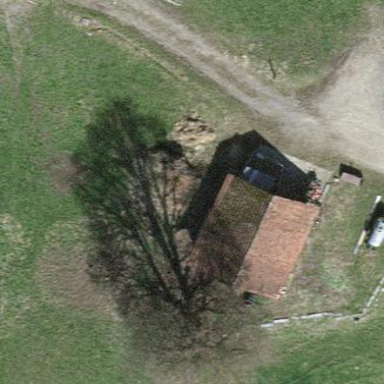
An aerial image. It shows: Farmyard area.